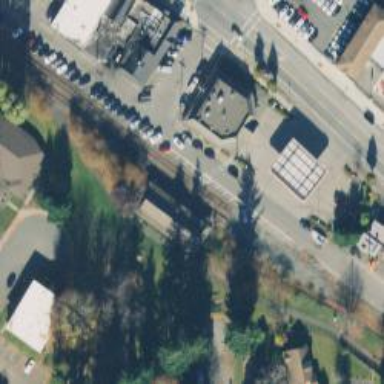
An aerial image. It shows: Railway crossing.